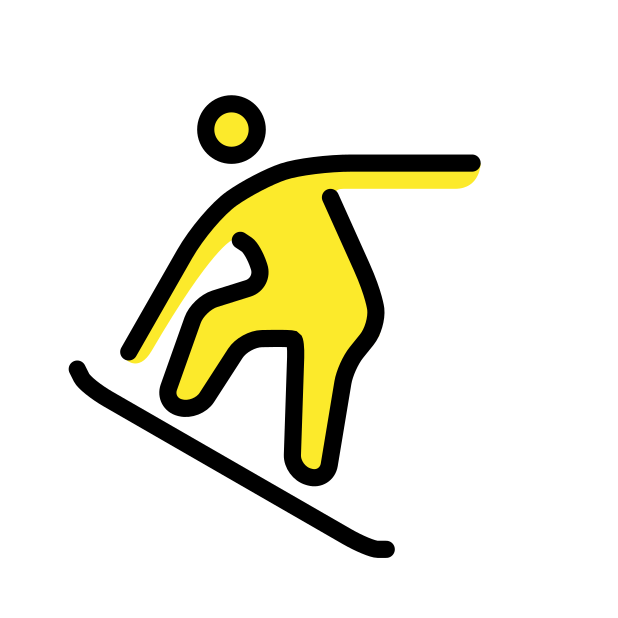
snowboarder